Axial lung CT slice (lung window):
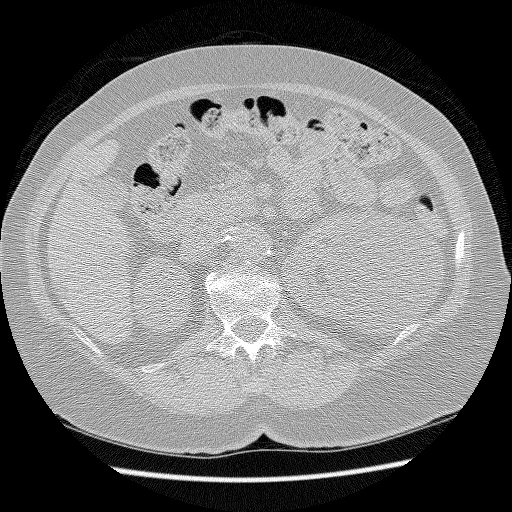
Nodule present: no